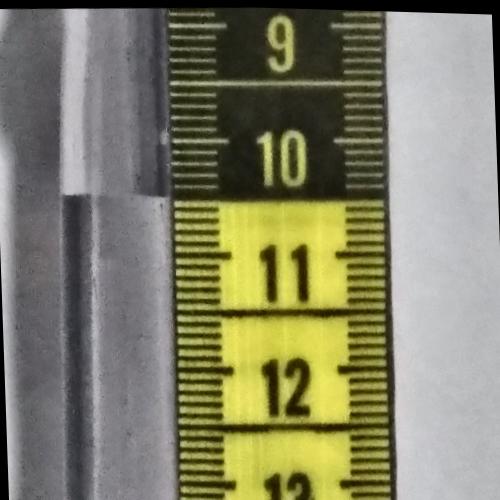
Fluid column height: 10.5 cm